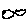
Label: cloud